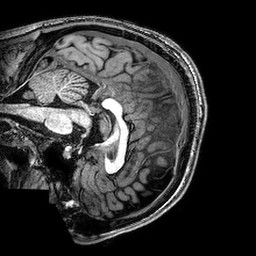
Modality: T1w
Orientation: sagittal
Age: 20
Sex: male
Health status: healthy
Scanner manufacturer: philips
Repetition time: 0.008296 s
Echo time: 0.00381 s